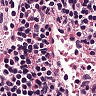
Metastatic tissue present: no